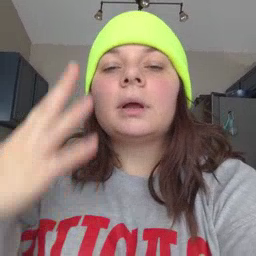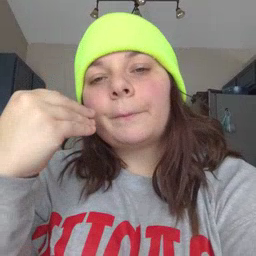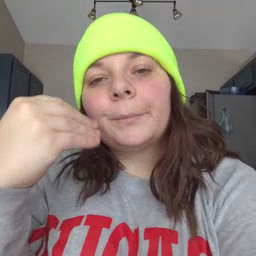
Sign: nap